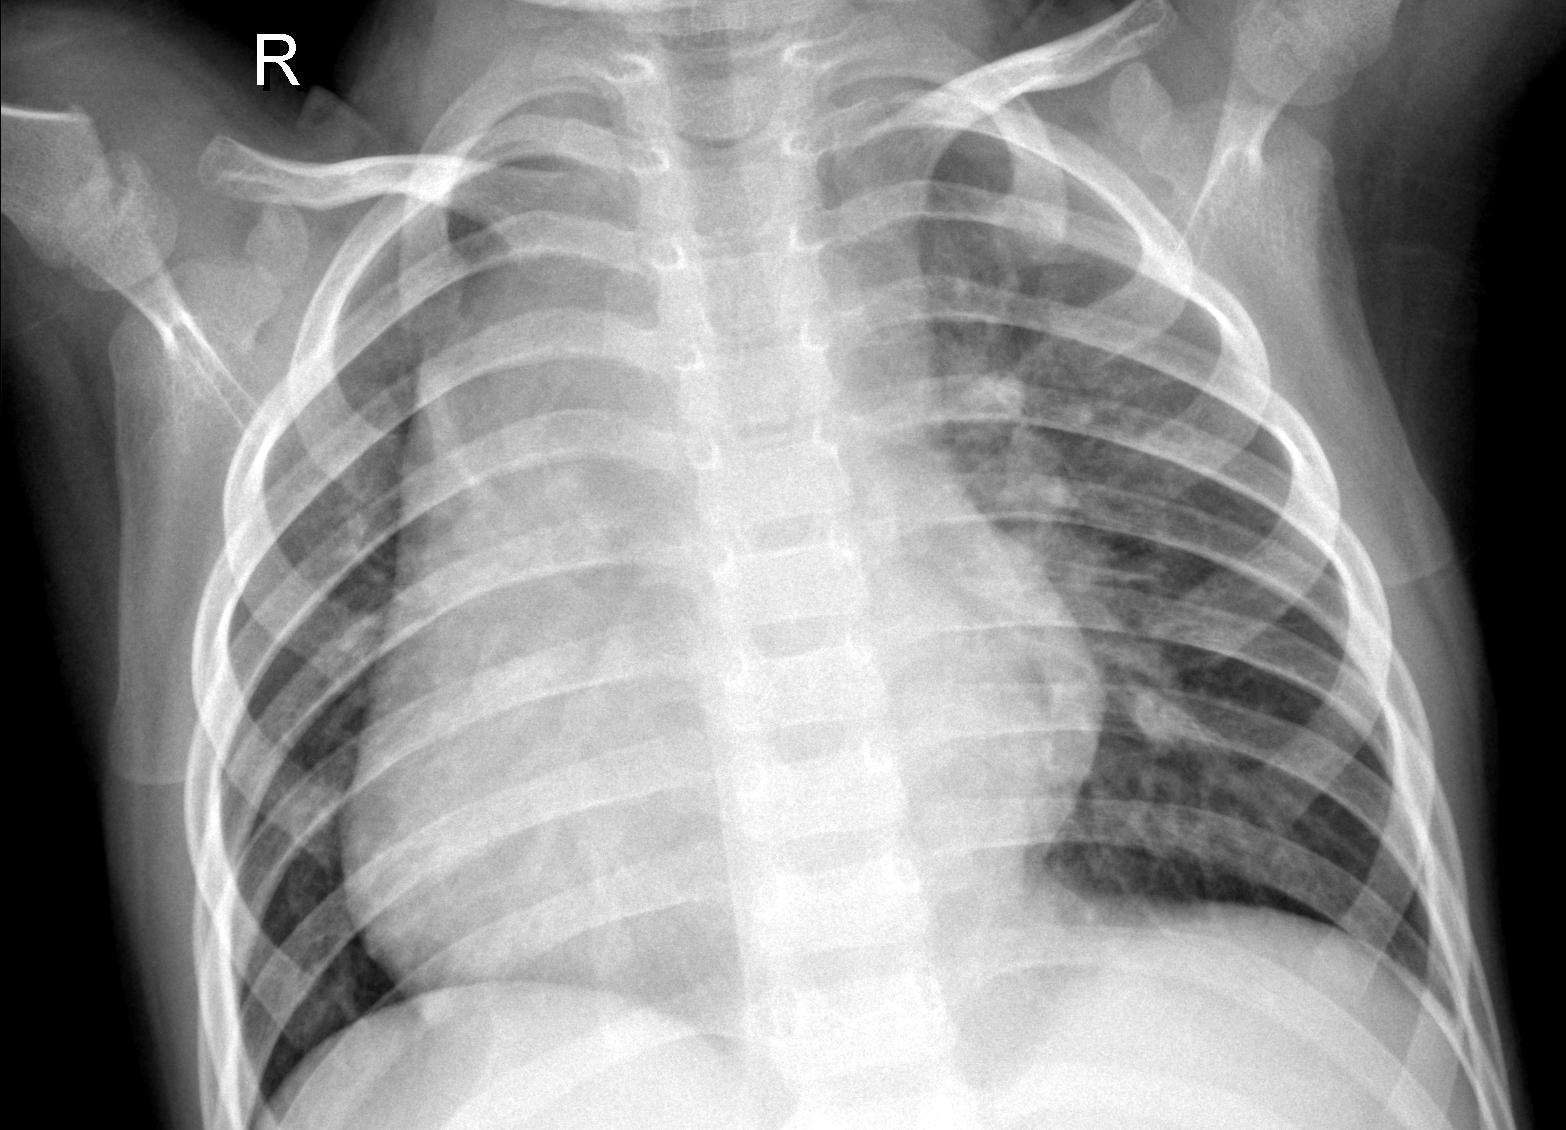
Diagnosis: PNEUMONIA